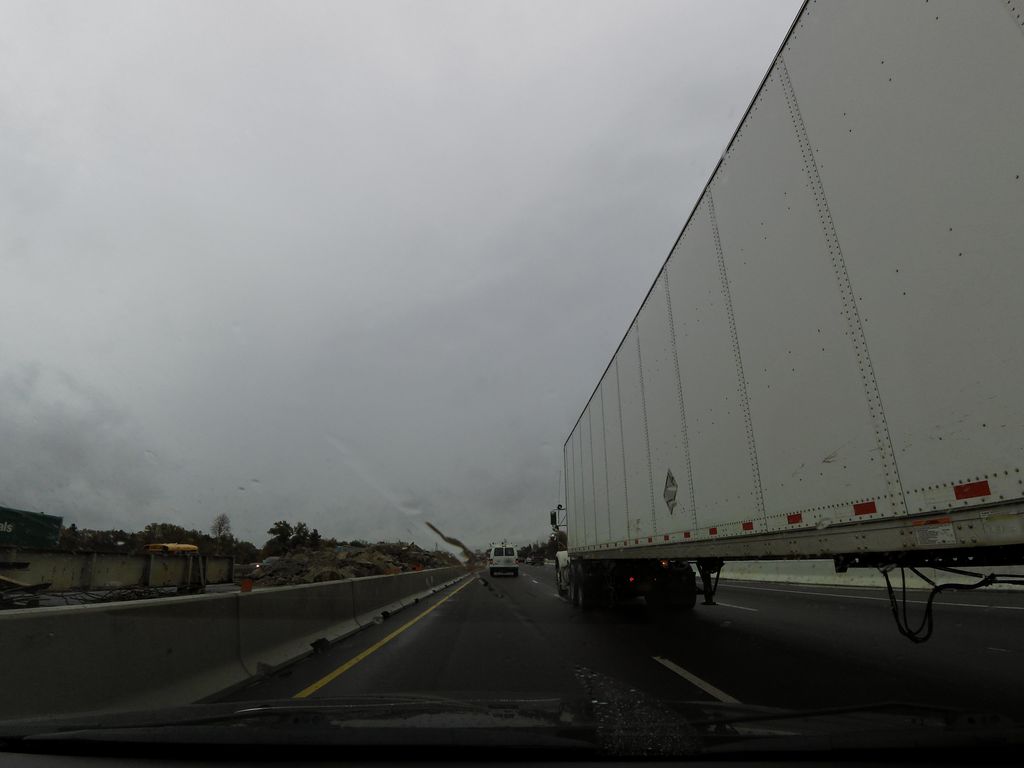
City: kitchener-waterloo